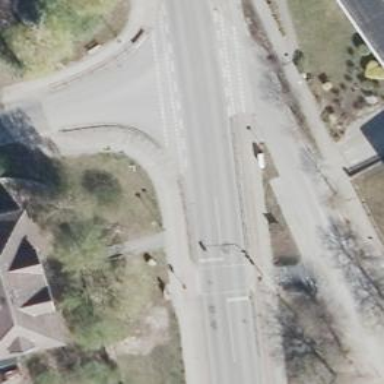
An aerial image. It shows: Secondary road with asphalt surface.